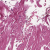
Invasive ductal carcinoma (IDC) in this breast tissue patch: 0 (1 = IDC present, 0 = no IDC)